Interaction volume radius: 5 \u00c5
Interaction volume height: 25 \u00c5
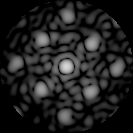
Disorder parameter: 0.2949